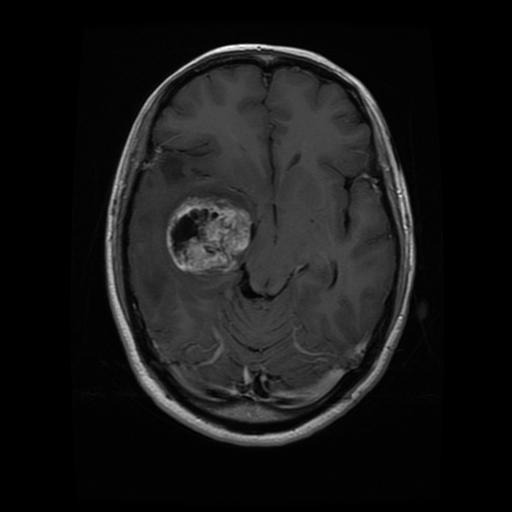
Label: glioma